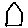
Label: house